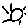
Label: sun